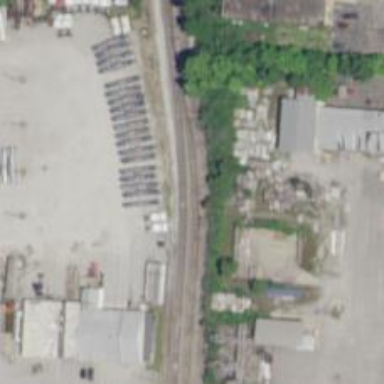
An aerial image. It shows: Railway siding for service.